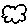
Label: cloud